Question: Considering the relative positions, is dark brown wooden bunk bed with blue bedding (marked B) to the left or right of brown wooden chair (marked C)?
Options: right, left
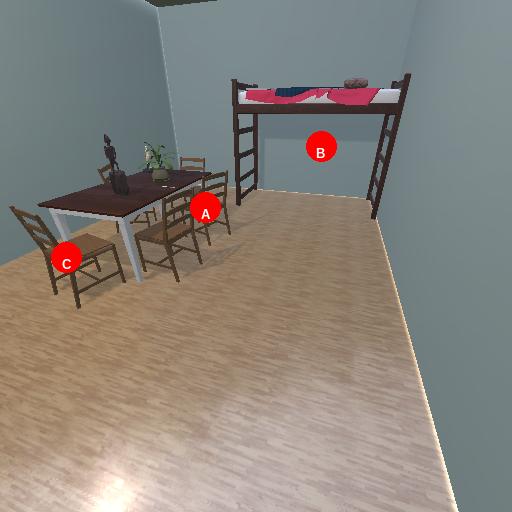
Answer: right